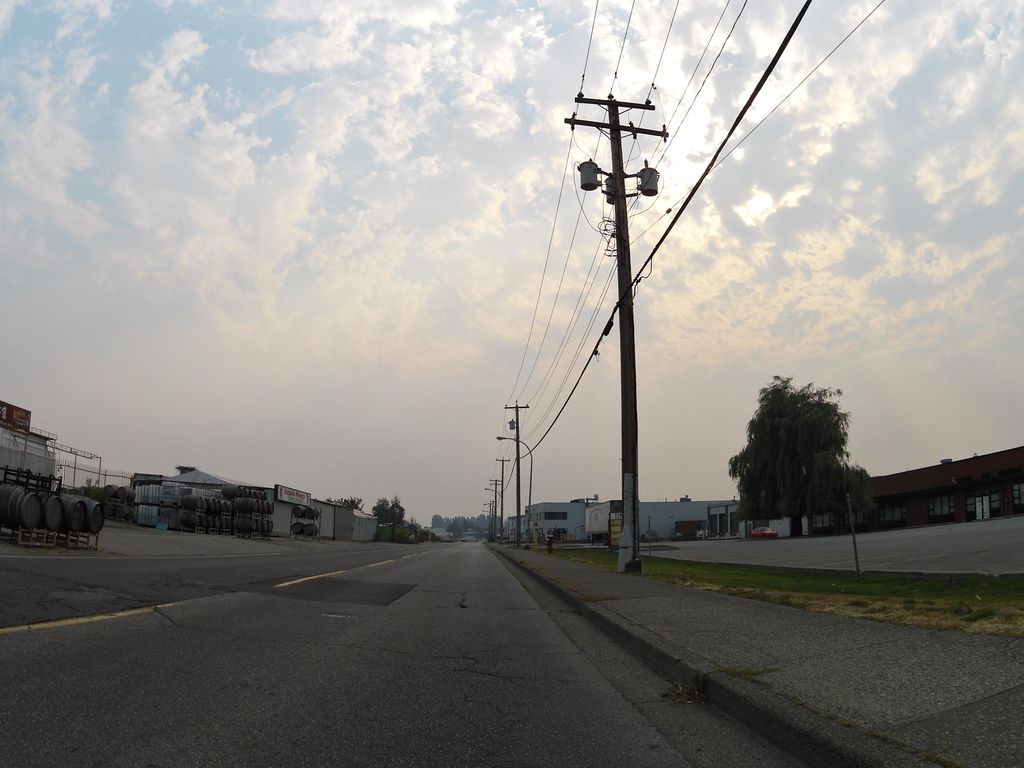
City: vancouver